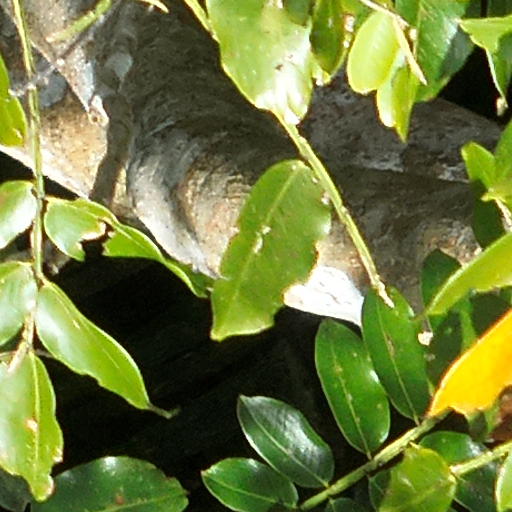
Species: Dipteryx oleifera
GBIF accepted scientific name: Dipteryx oleifera
Crown area (m\u00b2): 246.663